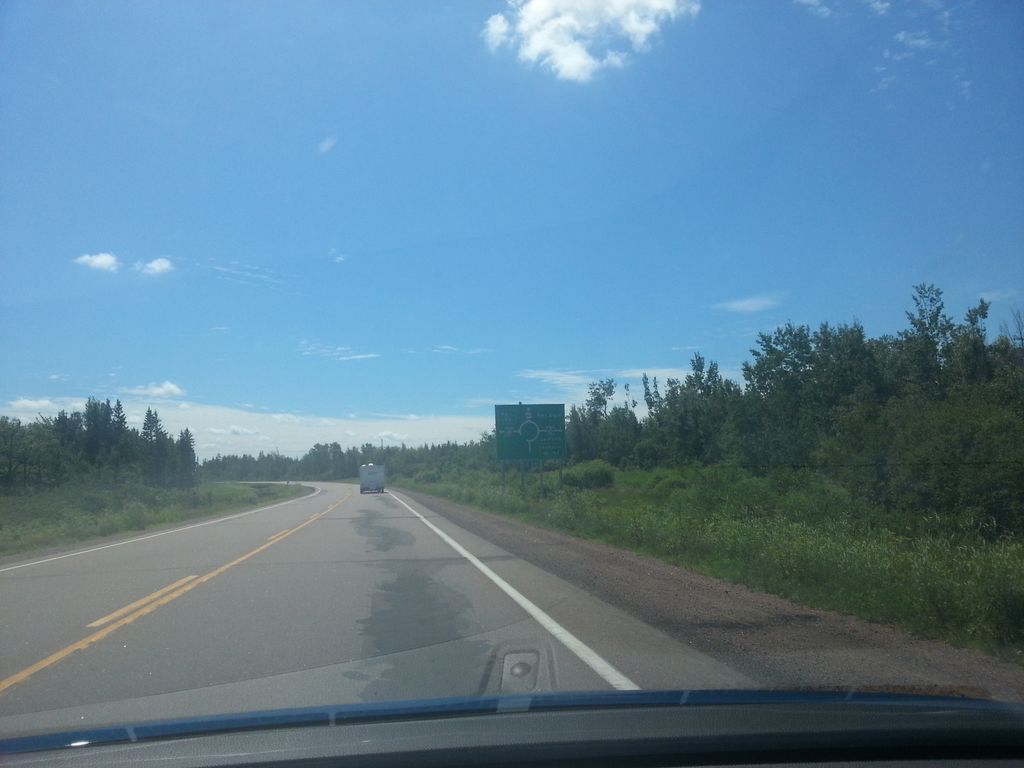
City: charlottetown